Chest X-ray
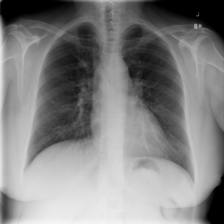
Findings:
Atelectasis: negative
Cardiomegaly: negative
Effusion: negative
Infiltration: negative
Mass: negative
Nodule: negative
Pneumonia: negative
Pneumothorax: negative
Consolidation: negative
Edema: negative
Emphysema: negative
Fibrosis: negative
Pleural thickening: negative
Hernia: negative